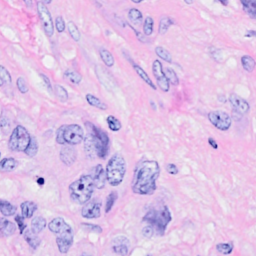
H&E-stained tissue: Breast